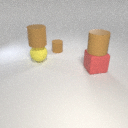
small brown rubber cylinder to the left of large red rubber cube